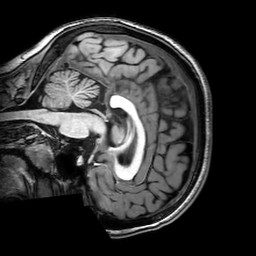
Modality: T1w
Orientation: sagittal
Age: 23
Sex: female
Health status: healthy
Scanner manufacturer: philips
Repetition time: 0.008233 s
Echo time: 0.00378 s